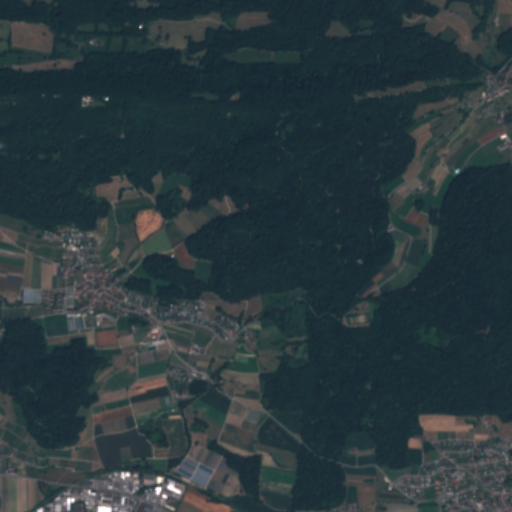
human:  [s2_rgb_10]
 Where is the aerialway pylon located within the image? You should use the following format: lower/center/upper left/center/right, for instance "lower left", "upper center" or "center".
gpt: The aerialway pylon is located in the center right of the image.
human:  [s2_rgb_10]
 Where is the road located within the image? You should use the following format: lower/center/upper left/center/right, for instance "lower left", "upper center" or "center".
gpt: There is no road in the image.